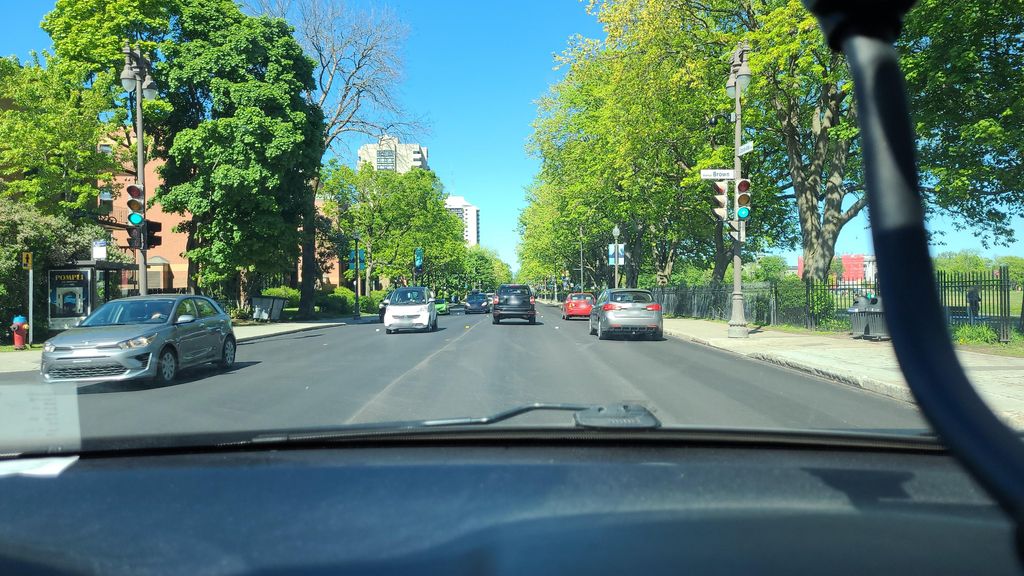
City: quebec_city